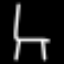
Label: chair